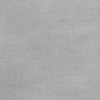
Label: dusty